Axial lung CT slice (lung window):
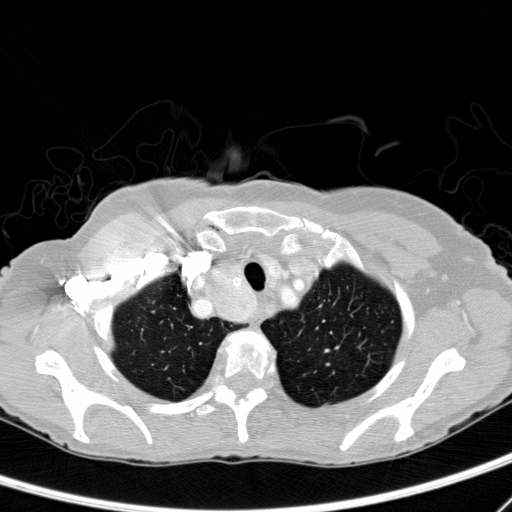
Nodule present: no